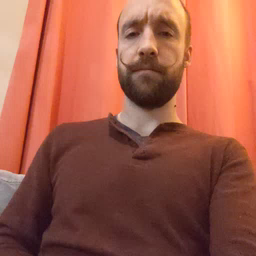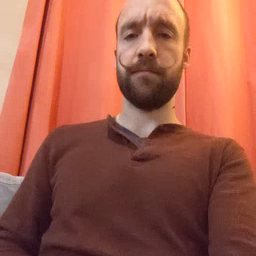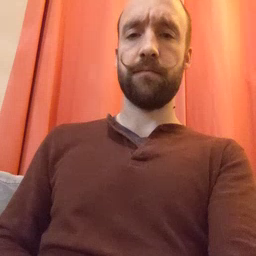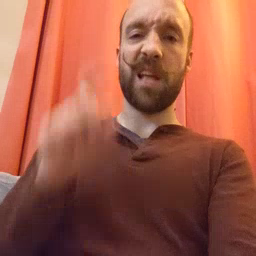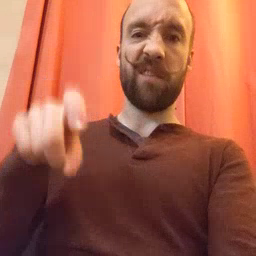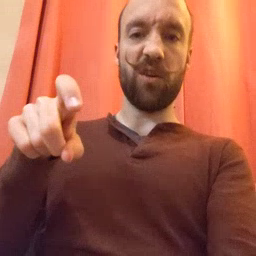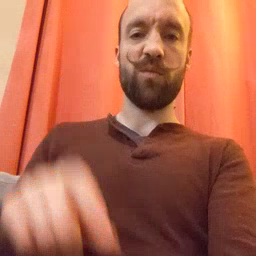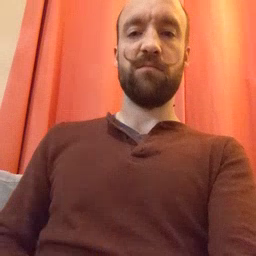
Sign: haveto